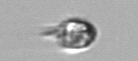
Label: Balanion